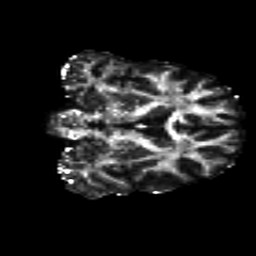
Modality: FA
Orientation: coronal
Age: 21
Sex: male
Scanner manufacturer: siemens
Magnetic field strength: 3 T
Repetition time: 8.8 s
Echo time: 0.085 s